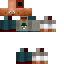
A male human skin with medium skin, wearing brown long hair dressed in a gray tshirt and red pants, featuring a closed mouth.